Question: I have three objects: 'marshal', 'sergeant', 'soldier'. All of them are of 'Human' type:
'''
class Human{
public: //just to make question less complicated,
//let's assume all members are public
DirectX::XMFLOAT3 position; //pivot point
DirectX::XMFLOAT3 rotation;
Human * follow;
std::vector<Human *> followers;
DirectX::XMFLOAT3 distanceToFollow;
...
void render(){
...
DirectX::XMMATRIX objectWorldMatrix = DirectX::XMMatrixIdentity();
DirectX::XMMATRIX rotationMatrix =
DirectX::XMMatrixRotationX(rotation.x) *
DirectX::XMMatrixRotationY(rotation.y) *
DirectX::XMMatrixRotationZ(rotation.z)
);
...
DirectX::XMMATRIX translationMatrix = DirectX::XMMatrixTranslation(position.x, position.y, position.z);
objectWorldMatrix = scaleMatrix * rotationMatrix * translationMatrix;
...
}
void follow(Human * h){
follow = h;
h.followers.push_back(this);
distanceToFollow = h.position - position;
}
};
'''
The relation between them looks like that:
'''
soldier.follow(sergeant);
sergeant.follow(marshal);
'''
What I want now is to make 'soldier' following 'sergeant' and 'sergeant' following the 'marshal'. So when, for instance, 'marshal' (the "visualization" is 2D for simplify, but I am working with 3D models):

For position changes, that will do:
'''
void Human::setPosition(XMFFLOAT3 newPosition){
position = newPosition;
for(auto &follower : followers){
follower.setPosition(newPosition - follower.distanceToFollow);
//keep the distance, soldier!
}
}
'''
But I cannot figure out,
When 'marshal' rotates, 'sergeant' will change both its 'position' and 'rotation'.
I am after few failures. During my last try, when I rotated 'marshal' by '[40, 0, 0]', then '[0, 30, 0]', then '[-40, 0, 0]' and '[0, -30, 0]', 'sergeant' ended in place different then before all those rotations ('marshal' backed to place as it should, with rotation '[0, 0, 0]' - the relative distance has been broken). Maybe it's because of order of calculations.
Anyway, I don't want to suggest the wrong way of solving the problem, so will just ask you: 'Human::setRotation(XMFFLOAT3 newRotation)'
There is no interpolations/animations for now (from one state to another), so I guess that quaternions won't be necessary.
---
At first I did not want to post it. It's because I think it contains an mistakes and I do not want to suggest them to you (I though it easier to compare with right solution than to find the bug in the wrong one). But if you want to check my buggy code:
'''
Human::setRotation(XMFFLOAT3 newRotation){
XMFFLOAT3 oldRotation = rotation;
rotation = newRotation;
for(auto &follower : followers){
follower.rotateAround(newRotation - oldRotation, rotationDiffrenceToFollowTarget, position);
//keep the relative angle, soldier!
}
}
Human::rotateAround(XMFFLOAT3 radians, XMFFLOAT3 origin){
DirectX::XMMATRIX rotX = DirectX::XMMatrixRotationX(radians.x);
DirectX::XMMATRIX rotY = DirectX::XMMatrixRotationY(radians.y);
DirectX::XMMATRIX rotZ = DirectX::XMMatrixRotationZ(radians.z);
DirectX::XMMATRIX worldM = rotX * rotY * rotZ;
DirectX::XMFLOAT3 positionTemp = DirectX::XMFLOAT3(
position.x - origin.x, position.y - origin.y, position.z - origin.z);
DirectX::XMVECTOR pos = XMLoadFloat3(&positionTemp);
pos = XMVector3Transform(pos, worldM);
XMStoreFloat3(&positionTemp, pos);
positionTemp.x = positionTemp.x + origin.x;
positionTemp.y = positionTemp.y + origin.y;
positionTemp.z = positionTemp.z + origin.z;
setPosition(positionTemp); //so followers will get noticed
rotation += radians;
}
'''
And the 'rotationDiffrenceToFollowTarget' is computed as:
'''
Human::void follow(Human * h){
follow = h;
h.followers.push_back(this);
distanceToFollow = h.position - position;
rotationDiffrenceToFollowTarget = h.rotation - rotation;
}
'''
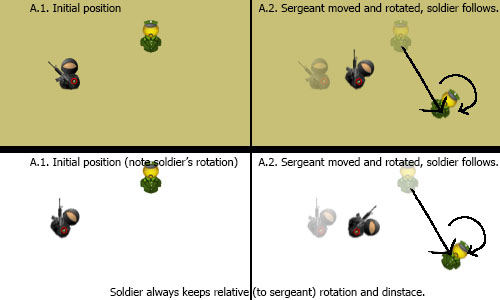
Answer: You can't subtract a set of three rotation angles and expect sense because 3D rotations don't commute, and that pretty much wrecks your approach. Your three angles area not much use for anything - it's an all-in-one matrix you want to store.
The way to do this is to express each individual movement of the leader as a single matrix and apply exactly that matrix to the followers as well. For translations this matrix is just a translation, and for rotations it's a translation of the leader to the origin followed by a simple rotation that reflects the UI action that caused it, followed by the reverse translation. When I say "followed by" I mean "premultiplied by".
If that UI action is supposed to be character-centric, i.e. if turning left feels the same whichever way up you are, then you'll also have to unwind the current rotation before applying the change and re-apply it afterwards, but the translations are still outermost. Without this follow-the-leader feature that would boil down to simply post-multiplying the current matrix by the change, but for the follower, you'll apply the inverse of the leader's current matrix, then the change, then the old current matrix.
This doesn't work with your multi-stage following thing, so you'll have to express that as both followers following the one leader directly.
Another option is to find a matrix that transforms the leader's entire state onto the follower's and when the leader moves around you postmultiply his state by that matrix to get the follower's state. By "state" I mean position and orientation expressed as a single matrix. How do you find that matrix in the first place? If it's called M while L and F are the two states, then L.M=F so M=Inv(L).F
Is that specific enough? ;-)